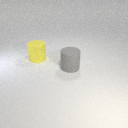
large gray rubber cylinder to the right of large yellow rubber cylinder